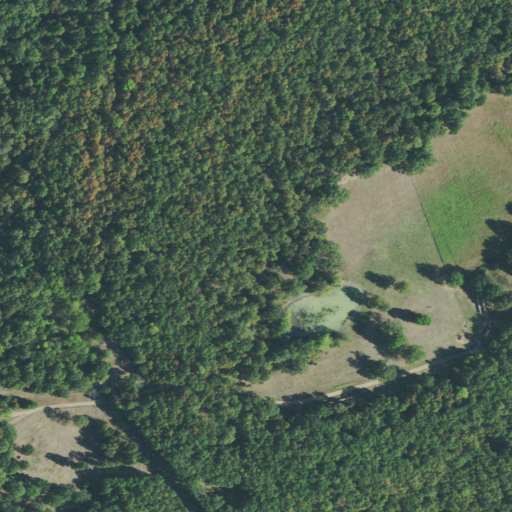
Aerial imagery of mountain in Oklahoma named Hicks Hill containing deciduous forest, pasture, and grassland